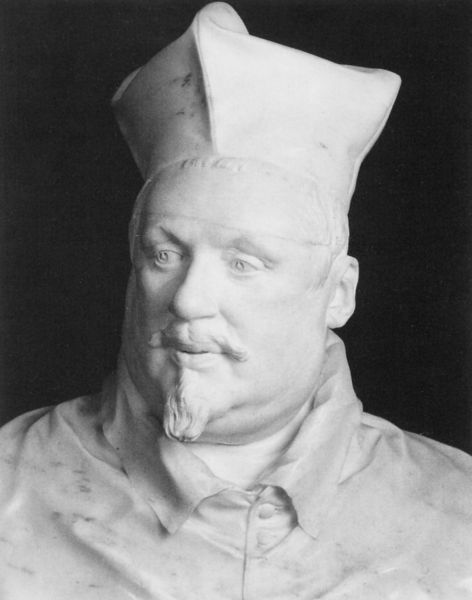
Titel: Büste von Kardinal Scipione Borghese
Künstler: Giovanni Lorenzo Bernini
Institution: Rom, Villa Borghese
Schlagwörter: mann, schatten, weiß, grau, hut, licht, marmor, mund, nase, ohr, schwarz, stirn, blick, bart, hemd, kappe, mütze, schnurrbart, augen, falten, gesicht, kragen, stein, bildnis, hals, portrait, porträt, gewand, haare, mantel, kinn, knopf, lippen, ohren, skulptur, kopfbedeckung, dick, brauen, büste, homme, pupillen, plastik, knöpfe, kinnbart, schwarzweiß, chapeau, kardinal, spitzbart, doppelkinn, sprechend, alabaster, pierre, coiffe, sculpture, buste, gros, col, veste, marbre, bouc, regard, mart, gras, cardinal, scipione, surprise, estatue, analyse